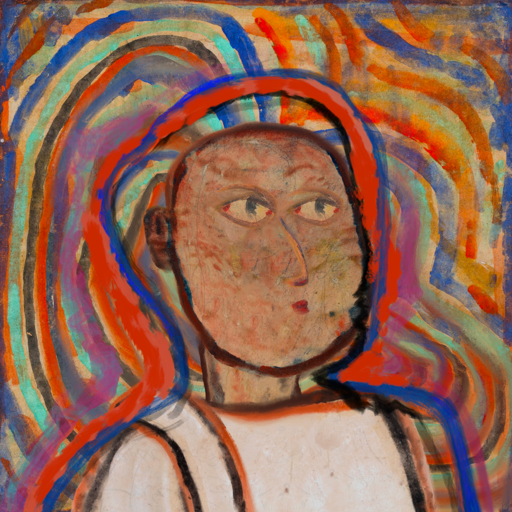
Background: Sisters, Head And Neck Side: Orphan, Face Side: GypsyMother, Bust: Roy_Bahadur, Hair Side: Experience, Head Accessory: Blank, Second Necklace: Blank, Necklace: Blank, Baby: Blank